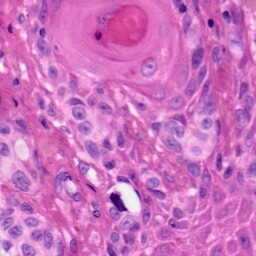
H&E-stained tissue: Skin